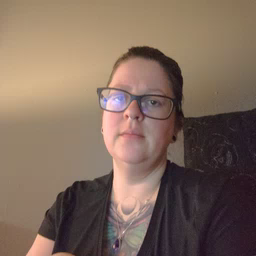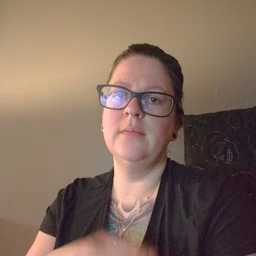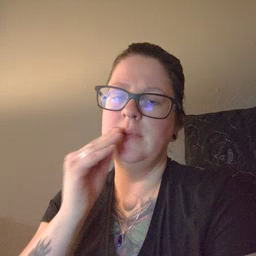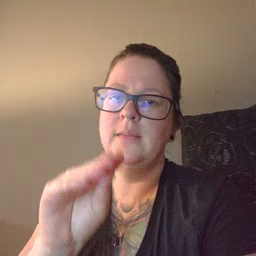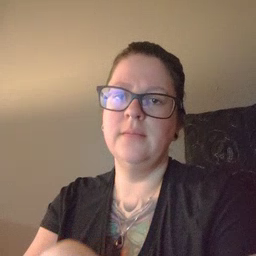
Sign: kiss